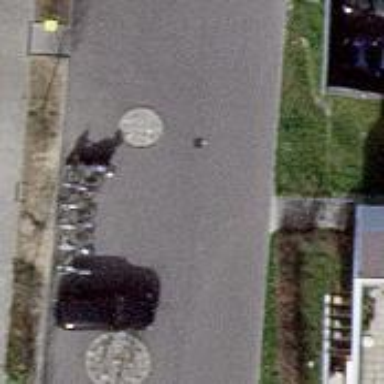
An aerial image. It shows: Footway made of paving stones.